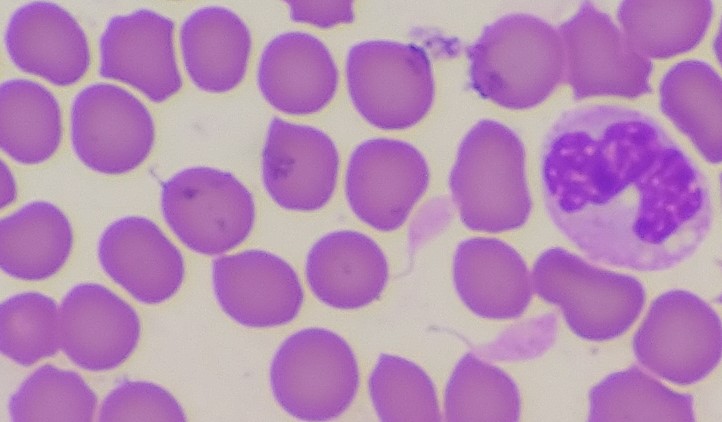
White blood cell type: Neutrophil